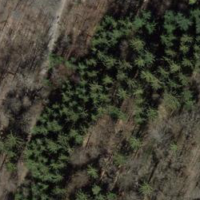
EUNIS habitat code: 41
Species observed at this site:
Mercurialis perennis